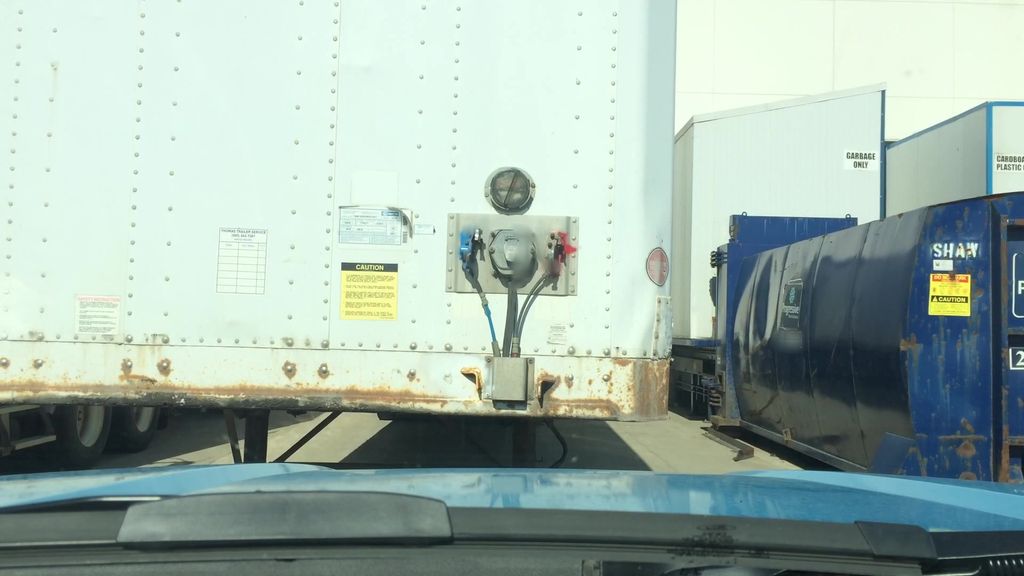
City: calgary